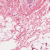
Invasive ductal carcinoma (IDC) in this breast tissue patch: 0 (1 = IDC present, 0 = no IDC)